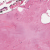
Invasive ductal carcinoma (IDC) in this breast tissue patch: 0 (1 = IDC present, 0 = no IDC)